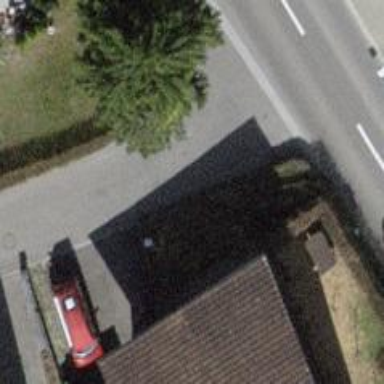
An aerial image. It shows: Residential road with asphalt surface and opposite cycleway.